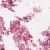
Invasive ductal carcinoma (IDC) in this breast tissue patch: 0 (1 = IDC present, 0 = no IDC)